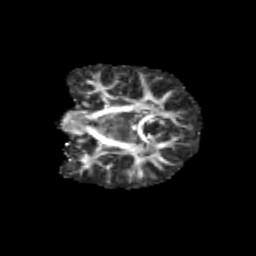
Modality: FA
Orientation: coronal
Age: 9
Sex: female
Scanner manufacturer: siemens
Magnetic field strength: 3 T
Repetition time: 3.8 s
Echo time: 0.07 s